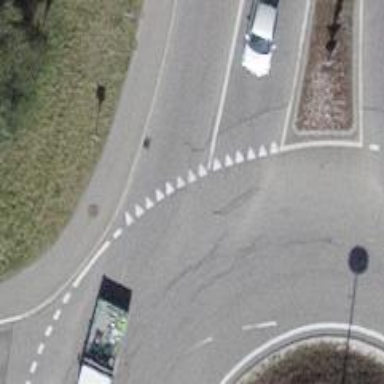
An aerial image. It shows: Road with "give way" sign.